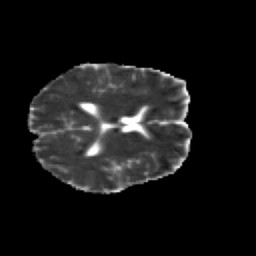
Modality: MD
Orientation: axial
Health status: healthy
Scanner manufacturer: siemens
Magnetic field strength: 3 T
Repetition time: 12 s
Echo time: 0.092 s